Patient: sex F, age 28
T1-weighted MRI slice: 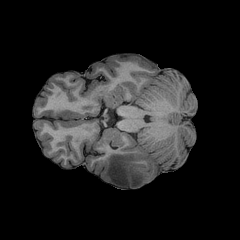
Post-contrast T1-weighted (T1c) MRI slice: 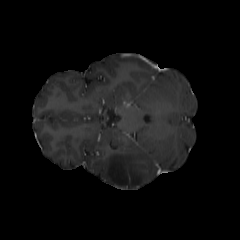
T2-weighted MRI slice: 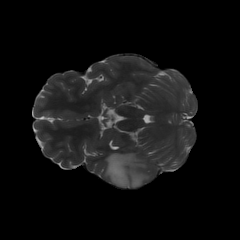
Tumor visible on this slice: yes
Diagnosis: Astrocytoma, IDH-mutant
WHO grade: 2